Question: i have a video that i have overlaid text on top of. This overlay has a border around it, but the design calls for the corners to be cut out. Here is an image of what i want to achieve:
Is there any way to achieve this white border with cut out corners using just simple css, rather than have a load of transparent html elements that are just in there to add borders to.
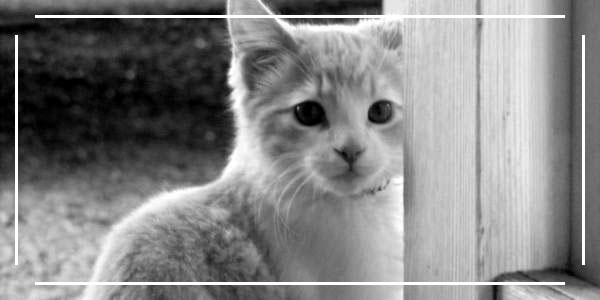
Answer: You could use ':before' and ':after' to draw some 'border's and play with the 'margin's / 'width' / 'height' a bit to get it right:
'''
div:before {
content:'';
border-top: 4px solid white;
border-bottom: 4px solid white;
width: 596px;
height: 272px;
margin: 10px 20px;
position: absolute;
}
div:after {
content:'';
border-left: 4px solid white;
border-right: 4px solid white;
width: 612px;
height: 256px;
position: absolute;
margin: 20px 10px;
}
'''
<URL>